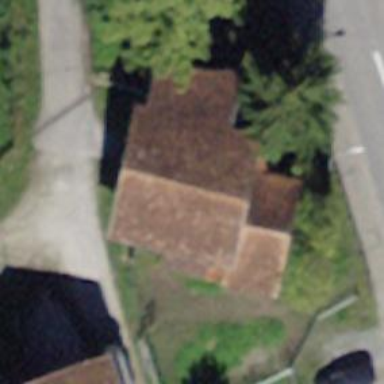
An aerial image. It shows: Farm auxiliary building.